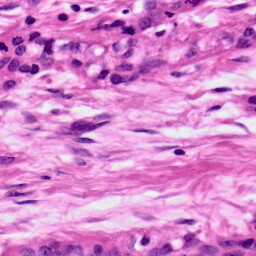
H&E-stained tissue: Ovarian